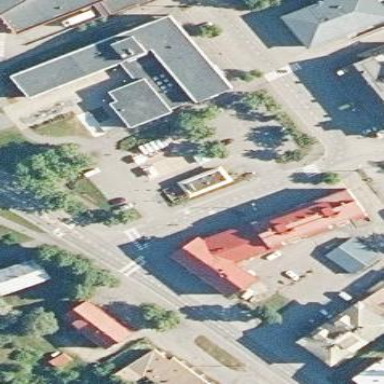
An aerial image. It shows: Marketplace with asphalt pedestrian walkway.